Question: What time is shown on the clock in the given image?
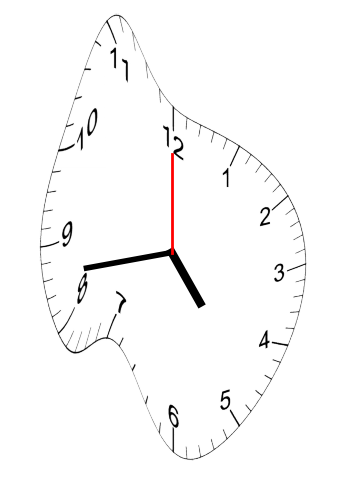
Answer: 04:43:00